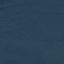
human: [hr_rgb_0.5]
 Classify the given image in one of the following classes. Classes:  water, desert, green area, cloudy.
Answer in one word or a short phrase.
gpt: green area